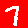
Digit: 7